Interaction volume radius: 5 \u00c5
Interaction volume height: 20 \u00c5
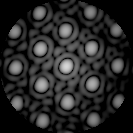
Disorder parameter: 0.08666